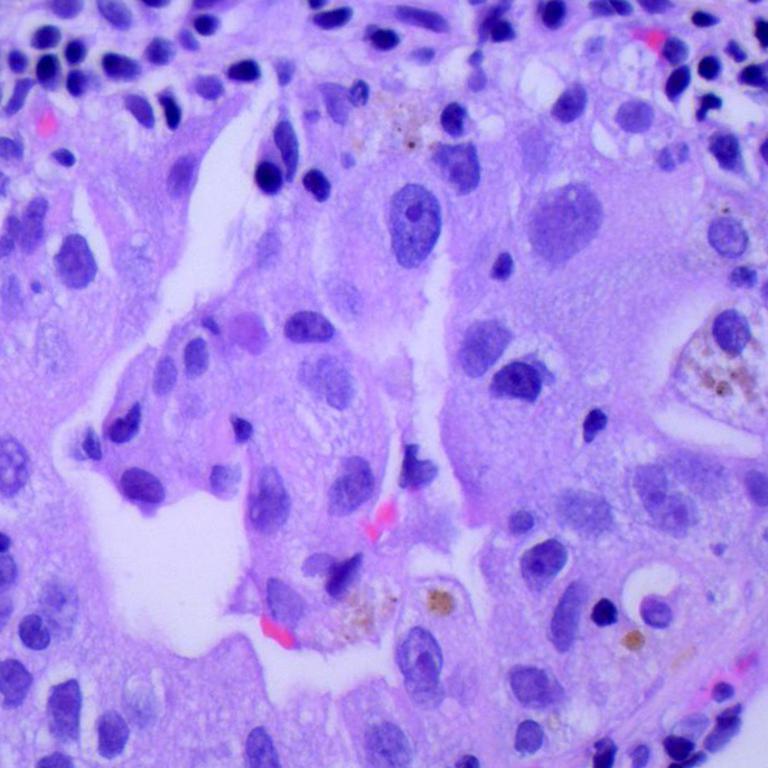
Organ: lung
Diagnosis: adenocarcinomas